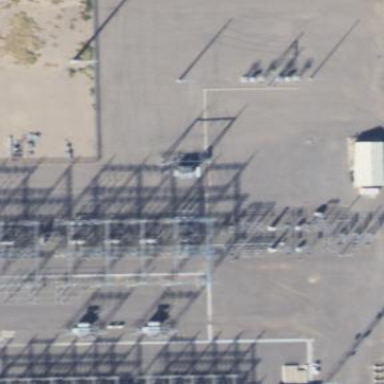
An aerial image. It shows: Outdoor power substation surrounded by fence. The substation is specifically for distribution purposes.